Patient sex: M
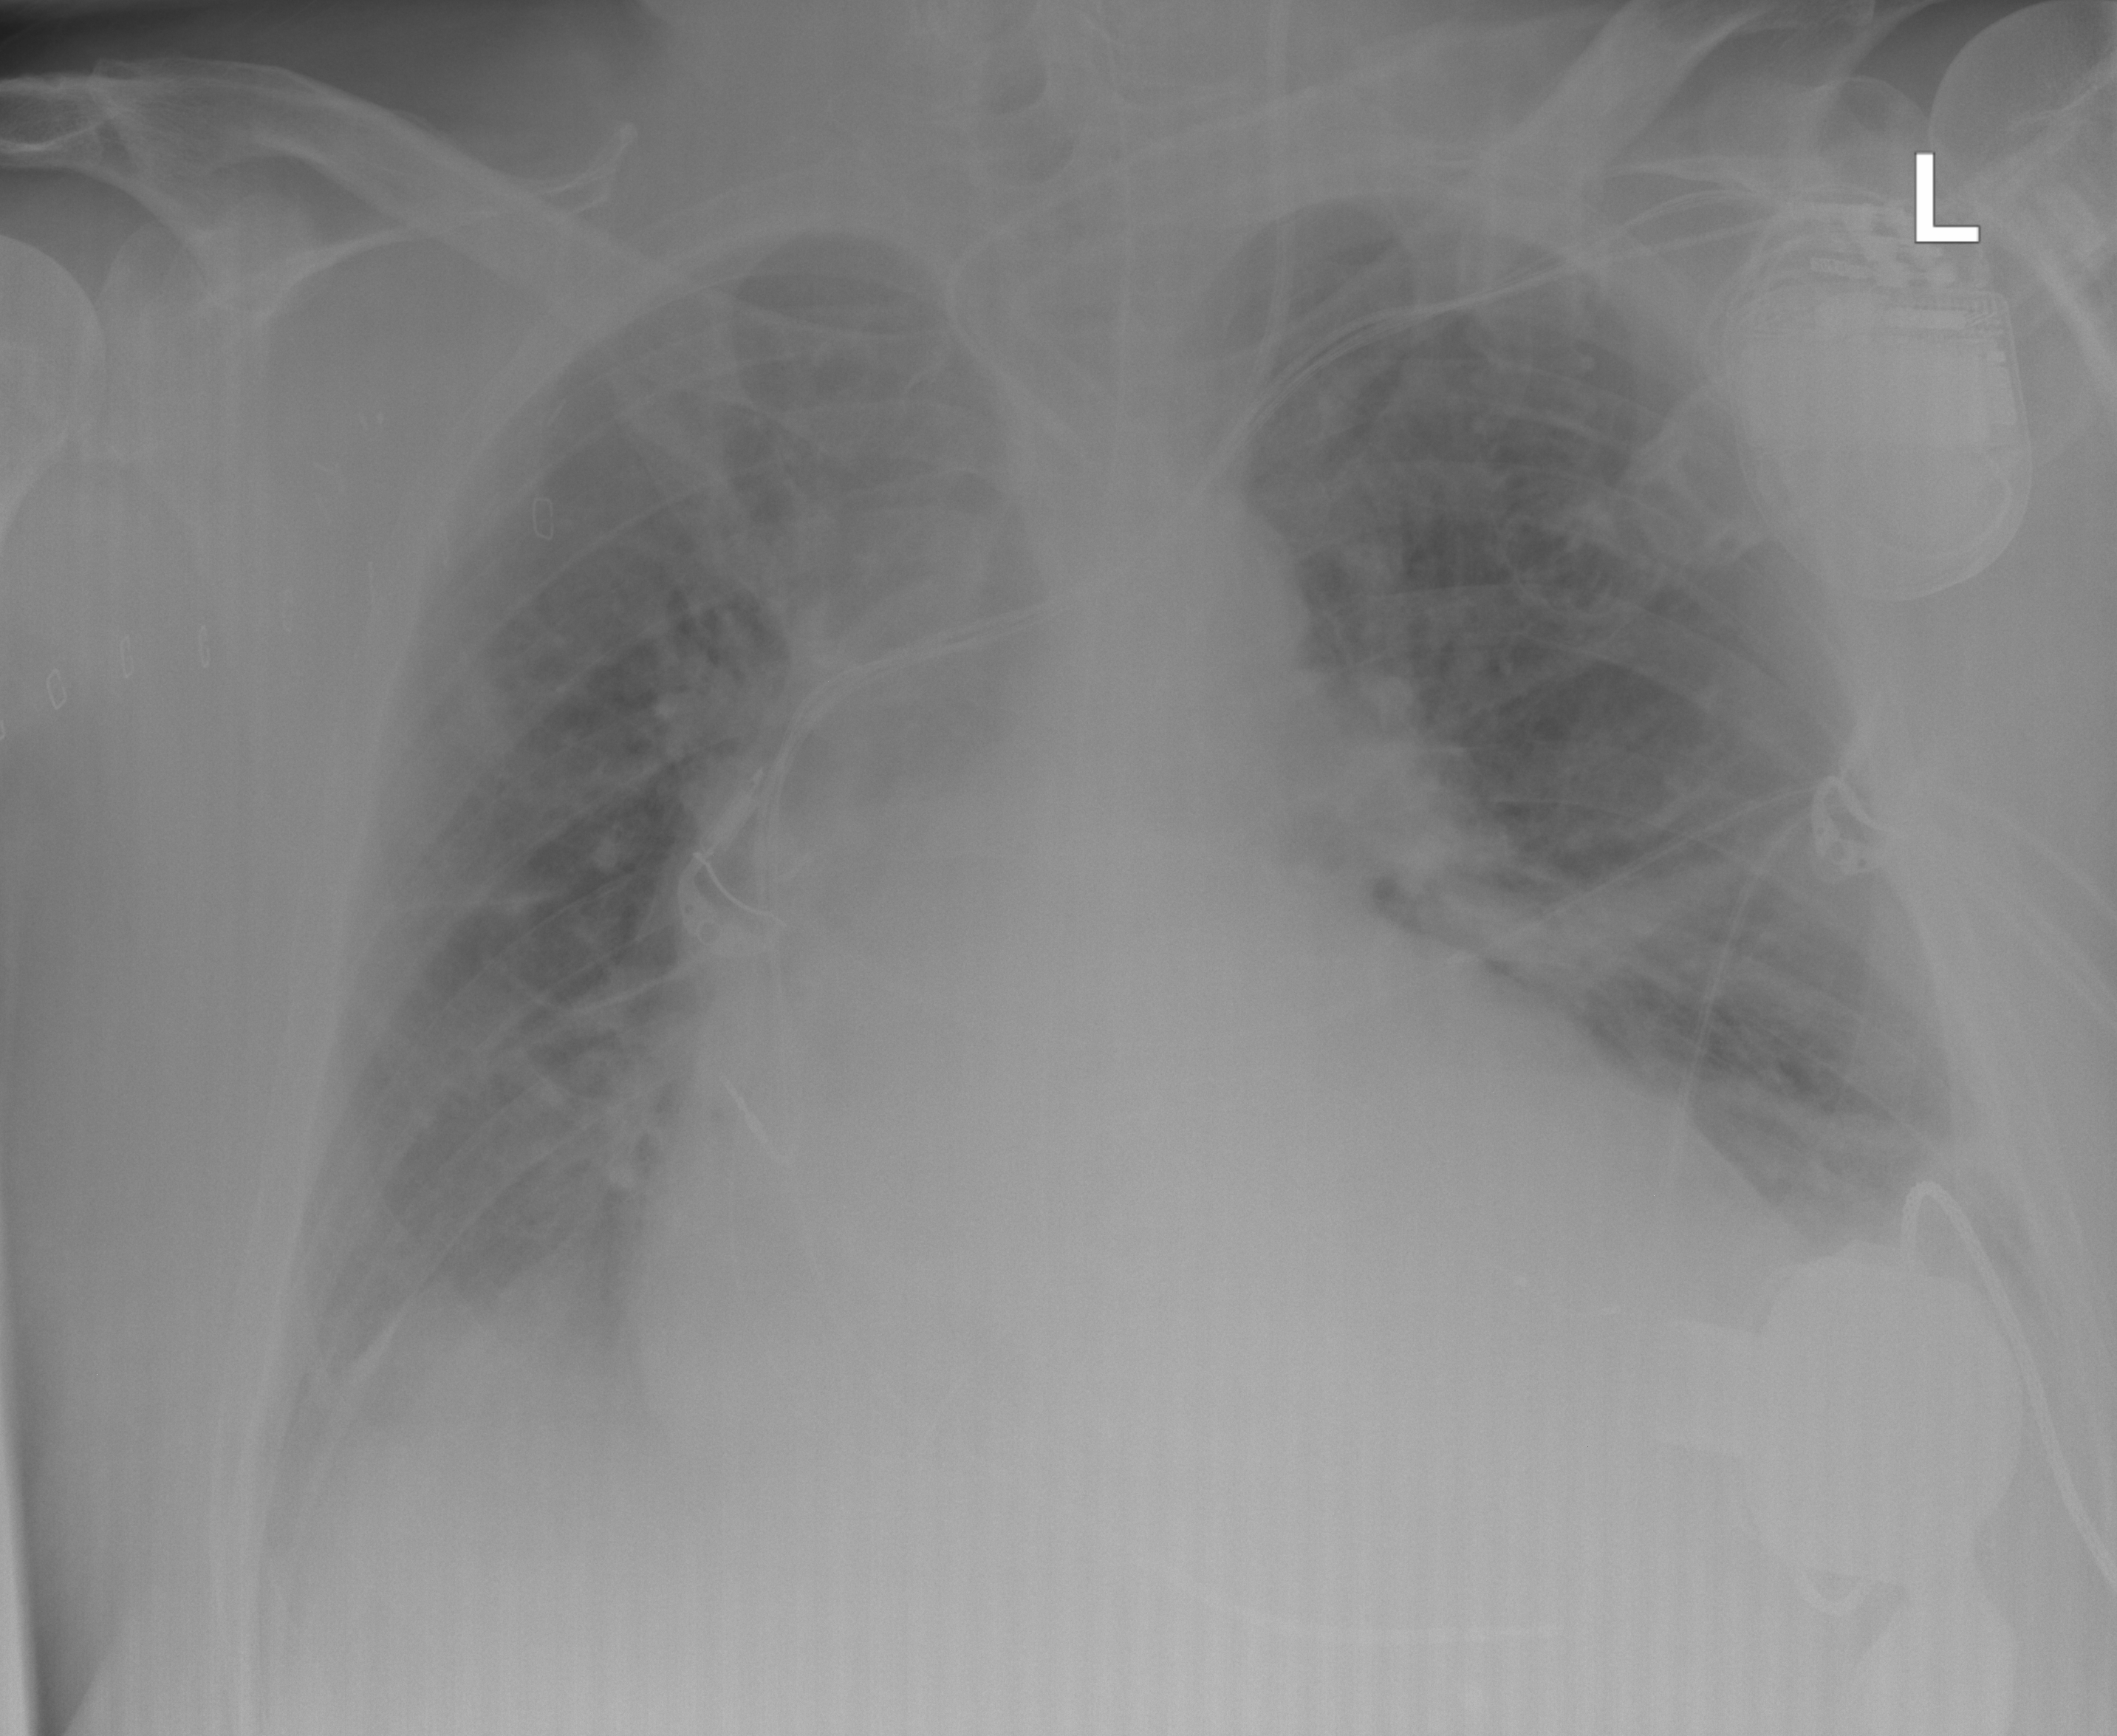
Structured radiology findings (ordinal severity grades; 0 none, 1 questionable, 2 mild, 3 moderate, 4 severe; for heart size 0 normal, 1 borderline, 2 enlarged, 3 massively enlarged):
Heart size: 2
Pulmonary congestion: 2
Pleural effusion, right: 2
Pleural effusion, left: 2
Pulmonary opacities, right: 0
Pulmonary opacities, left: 0
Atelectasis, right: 2
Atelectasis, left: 2